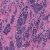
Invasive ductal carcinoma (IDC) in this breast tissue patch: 0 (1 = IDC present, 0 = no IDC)